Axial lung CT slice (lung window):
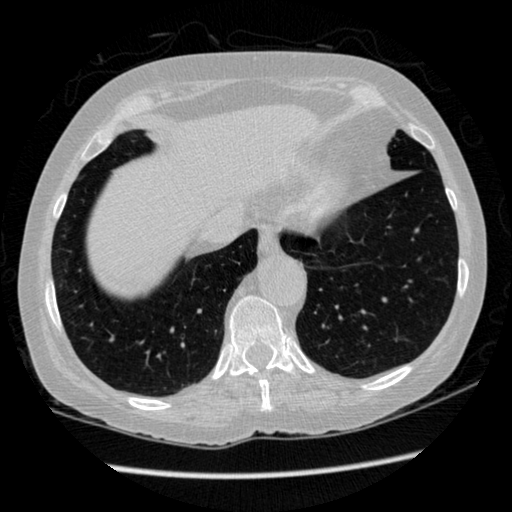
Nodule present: no